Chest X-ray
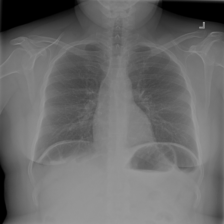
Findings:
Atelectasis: negative
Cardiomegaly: negative
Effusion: negative
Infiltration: negative
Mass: negative
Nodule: negative
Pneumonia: negative
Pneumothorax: negative
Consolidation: negative
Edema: negative
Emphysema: negative
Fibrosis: negative
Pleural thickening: negative
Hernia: negative